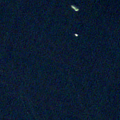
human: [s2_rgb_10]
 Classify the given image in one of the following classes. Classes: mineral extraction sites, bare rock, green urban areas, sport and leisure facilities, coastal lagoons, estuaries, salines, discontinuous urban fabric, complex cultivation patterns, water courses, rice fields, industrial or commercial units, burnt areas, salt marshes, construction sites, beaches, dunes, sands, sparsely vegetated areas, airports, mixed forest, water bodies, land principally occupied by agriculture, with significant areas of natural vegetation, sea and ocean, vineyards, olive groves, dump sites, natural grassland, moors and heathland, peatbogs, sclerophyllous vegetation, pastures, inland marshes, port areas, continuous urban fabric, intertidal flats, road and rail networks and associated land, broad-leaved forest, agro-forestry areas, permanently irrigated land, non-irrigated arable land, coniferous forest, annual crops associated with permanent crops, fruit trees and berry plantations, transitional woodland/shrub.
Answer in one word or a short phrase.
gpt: water bodies